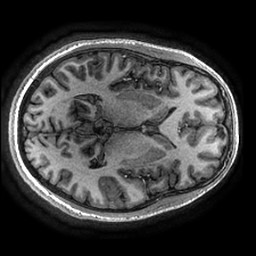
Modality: T1w
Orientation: axial
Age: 21
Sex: male
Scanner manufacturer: ge
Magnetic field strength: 3 T
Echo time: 0.002736 s